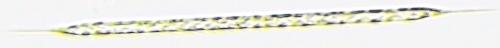
Label: Rhizosolenia